Question: I've just added timestamp to my pdf. signature is valid. timestamp token is correct too (I checked already). but adobe reader tells me that

'''
AttributeTable unsigned = signerInformation.getUnsignedAttributes();
Hashtable<ASN1ObjectIdentifier, Attribute> unsignedAttrHash = null;
if (unsigned == null) {
unsignedAttrHash = new Hashtable<ASN1ObjectIdentifier, Attribute>();
} else {
unsignedAttrHash = signerInformation.getUnsignedAttributes().toHashtable();
}
unsignedAttrHash.put(PKCSObjectIdentifiers.id_aa_signatureTimeStampToken, signatureTimeStamp);
SignerInformation newSignertInformation = SignerInformation.replaceUnsignedAttributes(si, new AttributeTable(unsignedAttrHash));
'''
I fount <URL> it works. it's really correct code. finally I have new SignerInformationStore and new CMS Signed Data like this
'''
CMSSignedData.replaceSigners(oldCMSSignedData, newSignerStore);
'''
but maybe something is missing in my PDF? certificate or something like that?
<URL>
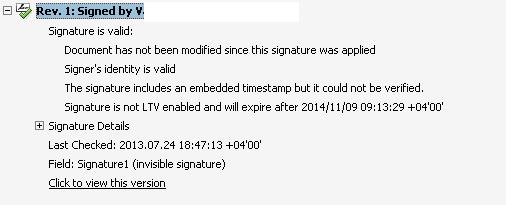
Answer: The message imprint in the signature-time-stamp seems to be not correct. It is expected to have the SHA256 of the signature value in this message imprint.
SHA256 of the signature value:
'''
1b4532052d612ca32ae96b9a8e7aa6d64ae6c69dc00e1b7b31394ac3b54c4049
'''
The message imprint in the time-stamp token:
'''
E3B0C44298FC1C149AFBF4C8996FB92427AE41E4649B934CA495991B7852B855
'''